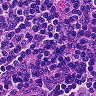
Metastatic tissue present: no